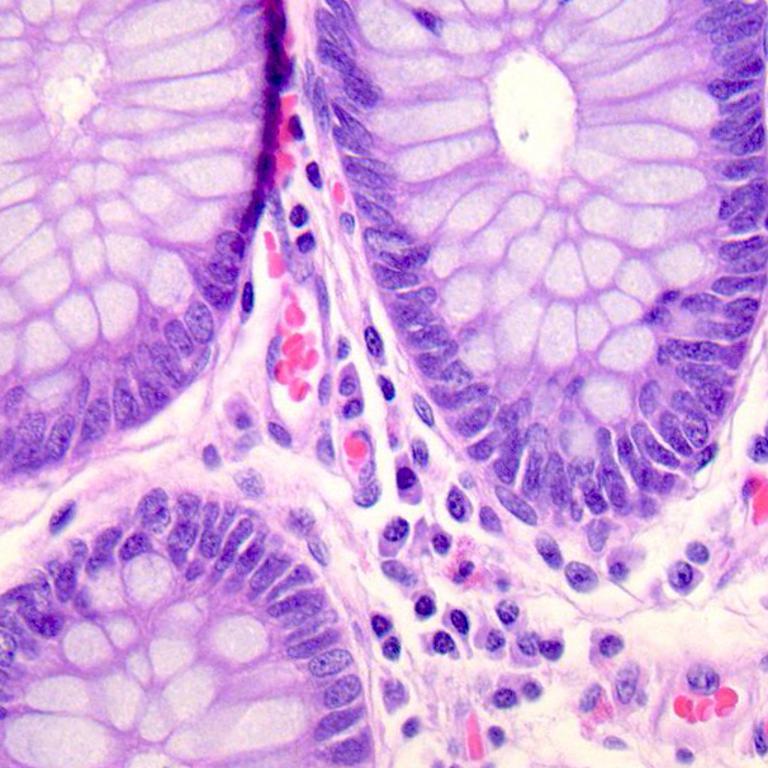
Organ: colon
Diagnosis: benign